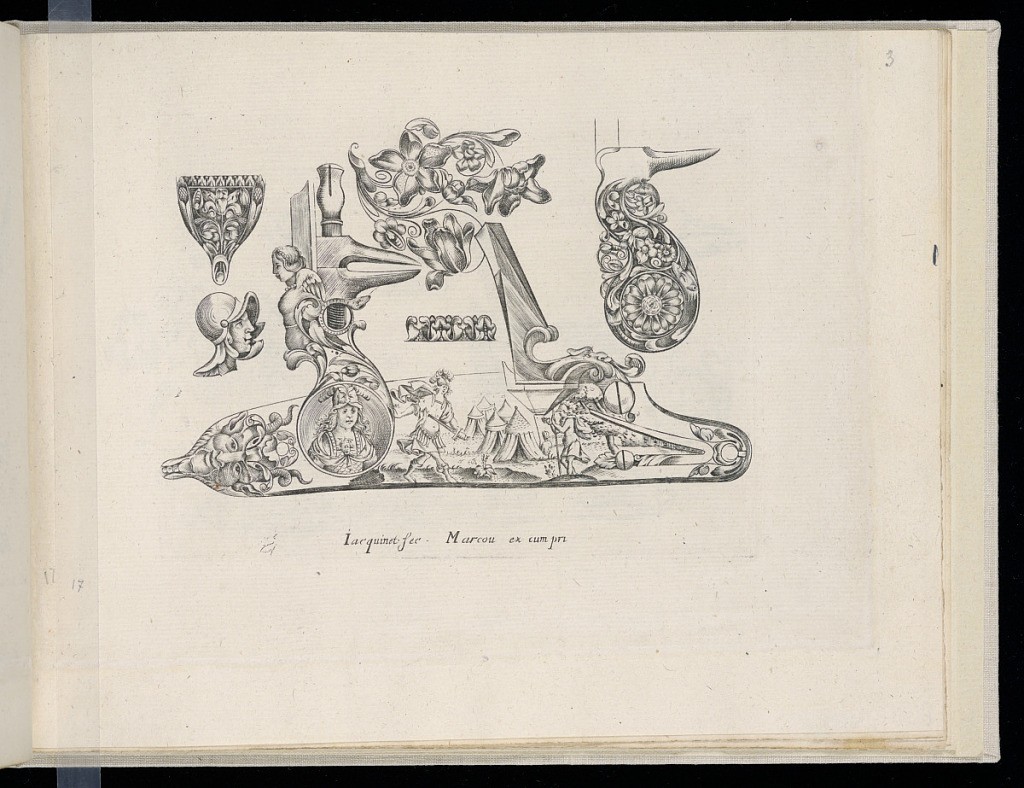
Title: Designs for Gun Parts and Ornament
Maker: François Marcou, French, 1595 – 1660
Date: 1657
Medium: Engraving on laid paper
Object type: Print
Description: Designs for gun parts (flintlock and ornament) decorated with grotesque ornament, mascarons (masks), flowers, rosettes, terminal figures, scrolling leaves (rinceaux), foliate scrolls, fleurons, and a military scene on the central sideplate of the flintlock featuring soldiers and military tents within a landscape. The plate is signed.